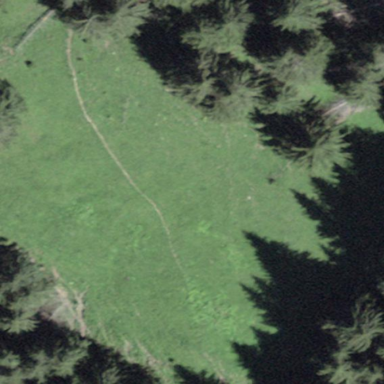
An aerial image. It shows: Beautiful meadow.